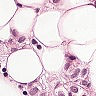
Metastatic tissue present: yes